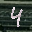
Label: 4